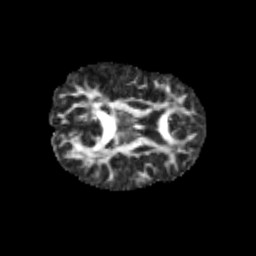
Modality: FA
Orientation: axial
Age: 11
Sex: female
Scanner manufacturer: siemens
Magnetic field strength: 3 T
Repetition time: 3.8 s
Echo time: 0.07 s